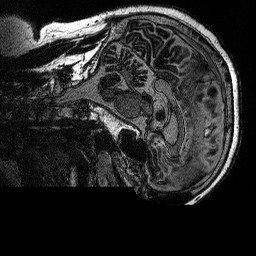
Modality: MP2RAGE
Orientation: sagittal
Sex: male
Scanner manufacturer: siemens
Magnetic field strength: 3 T
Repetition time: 5 s
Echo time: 0.00292 s